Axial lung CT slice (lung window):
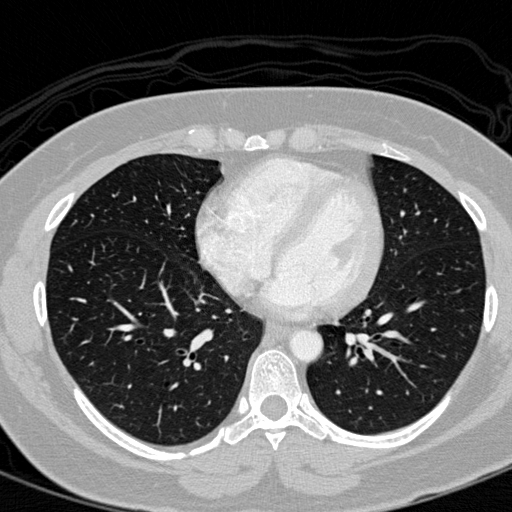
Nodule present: no